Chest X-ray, AP view. Patient: 30 years old, sex F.
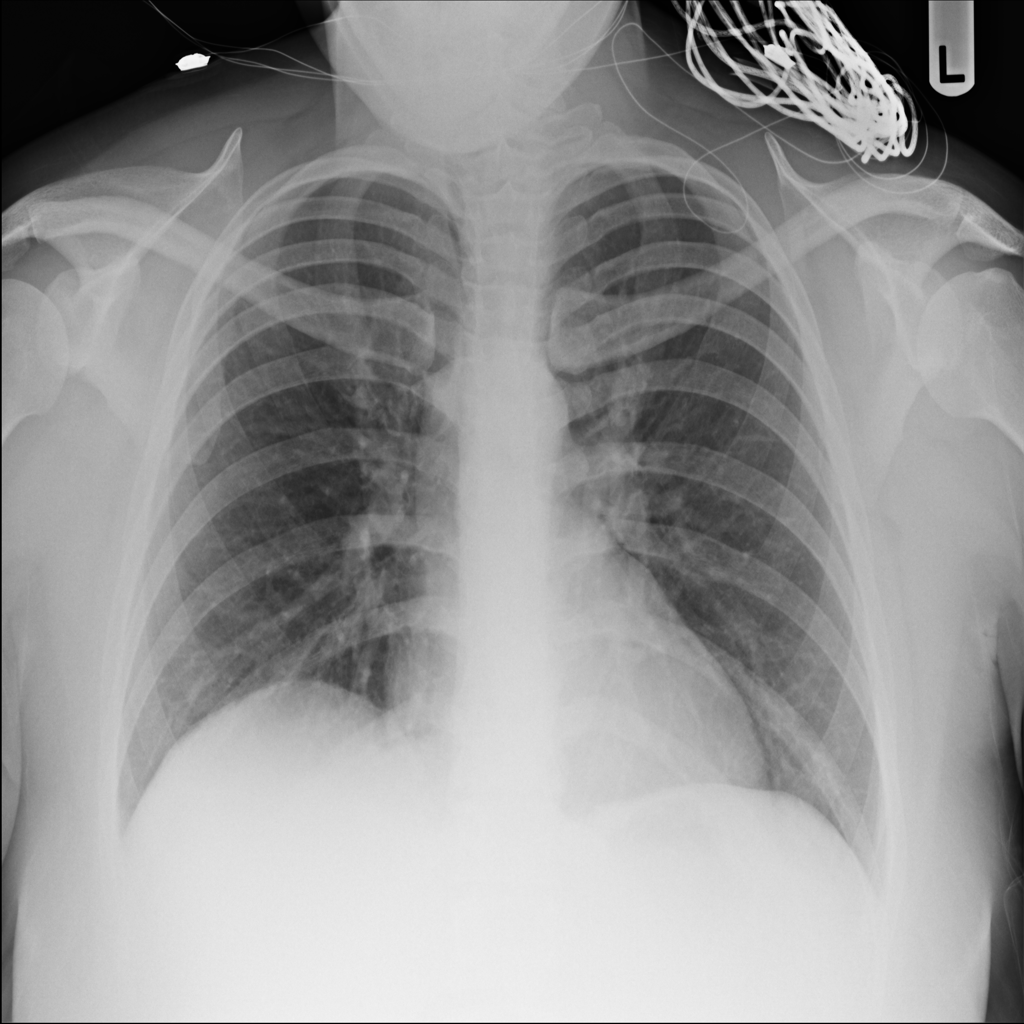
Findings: No Finding